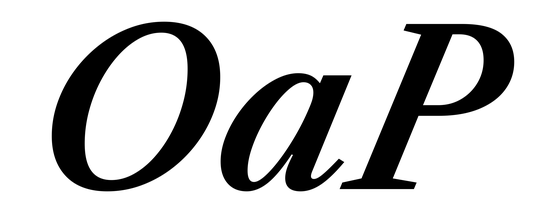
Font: LibreCaslonText-Italic_SemiBold_Italic